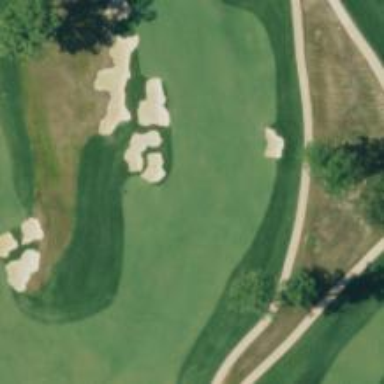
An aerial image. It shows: View of golf hole.